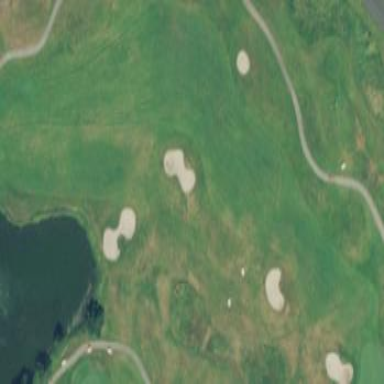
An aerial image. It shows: Golf fairway in the image.